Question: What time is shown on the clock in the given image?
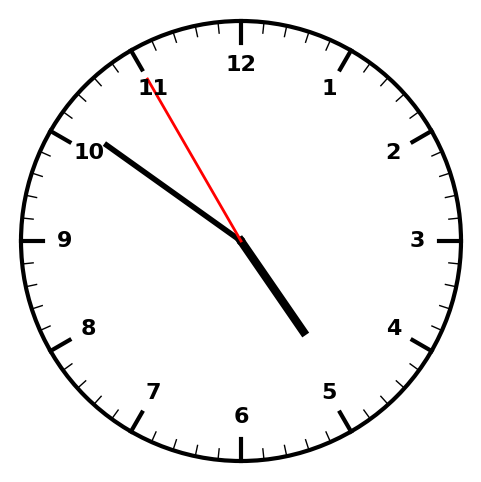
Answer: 04:50:55